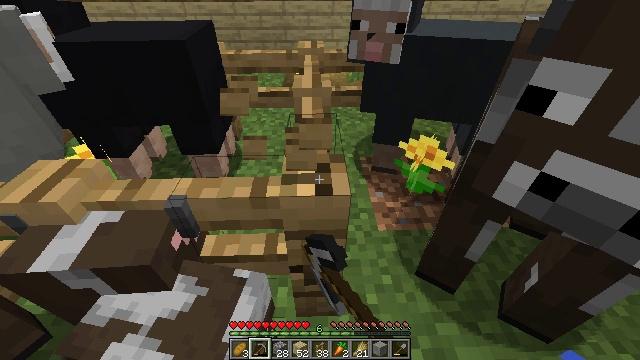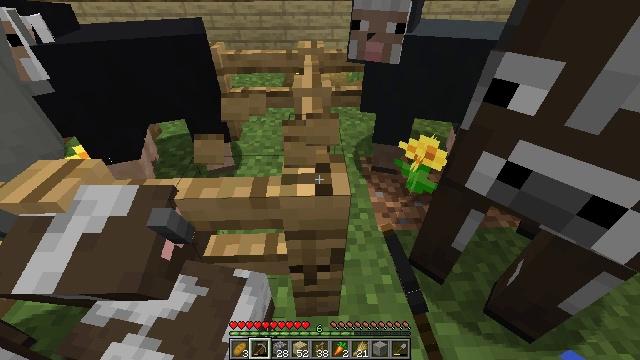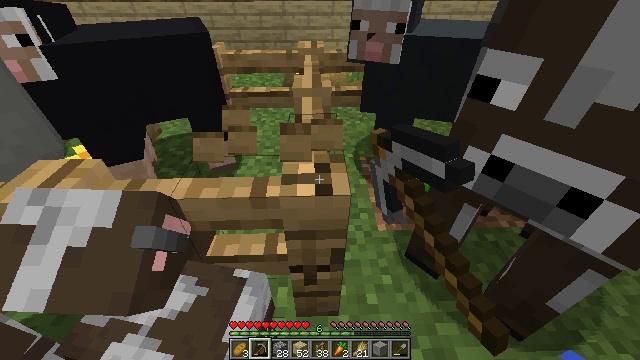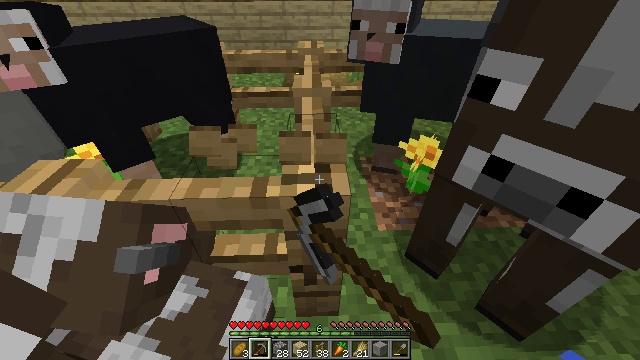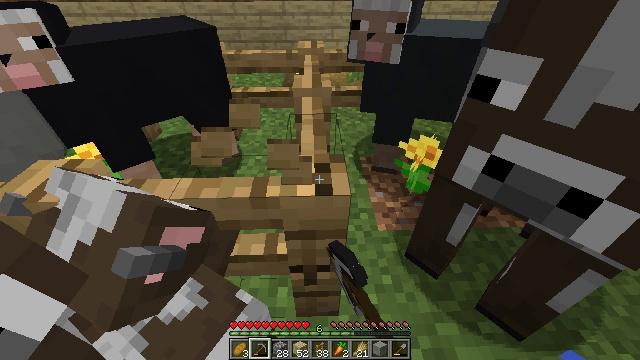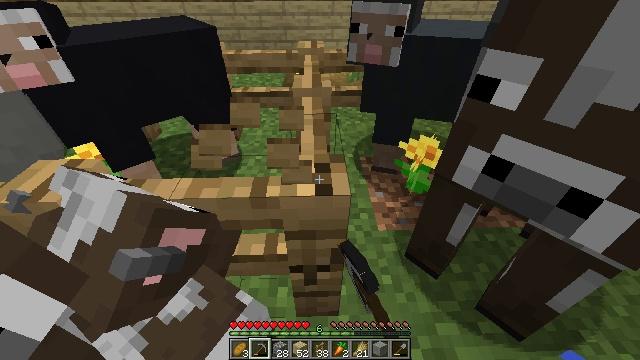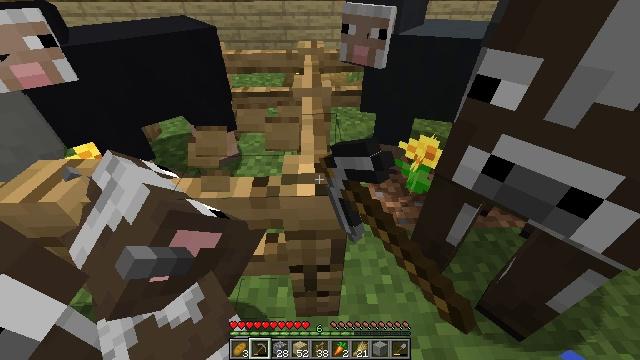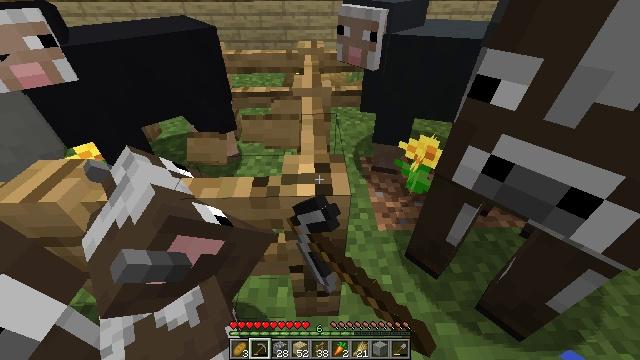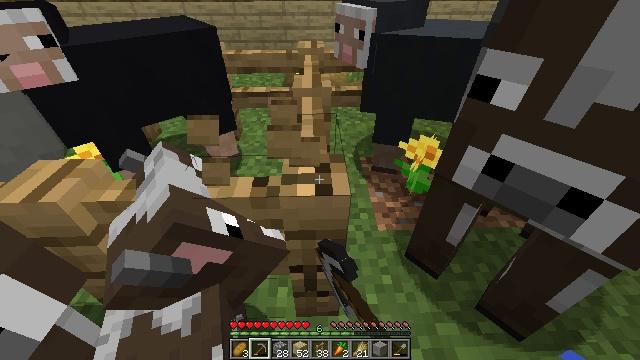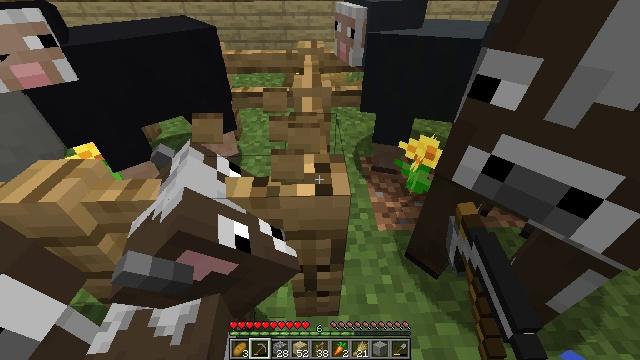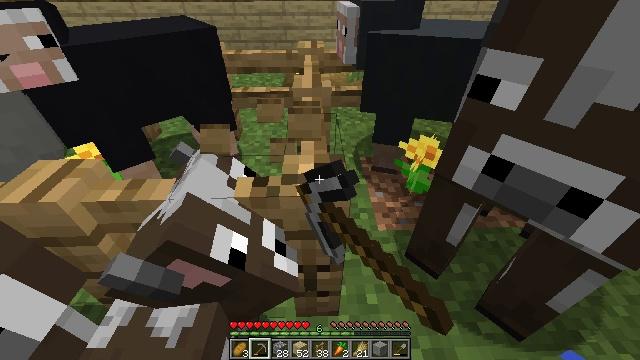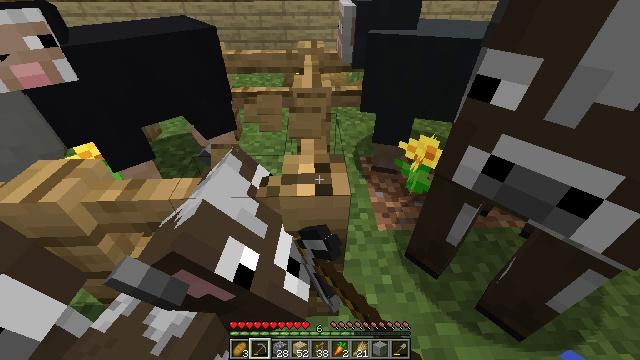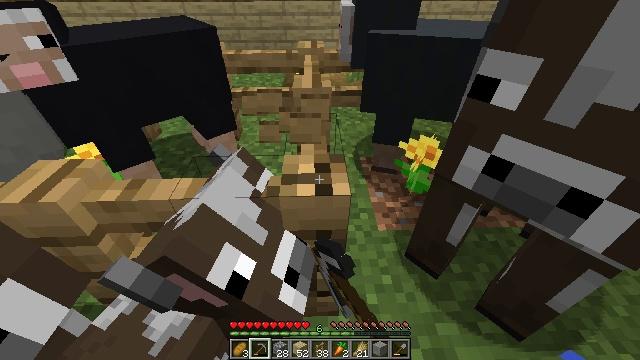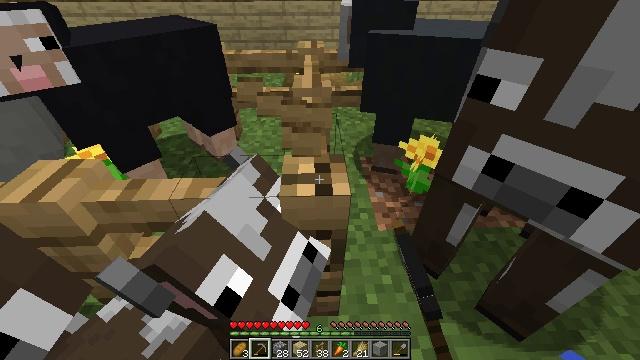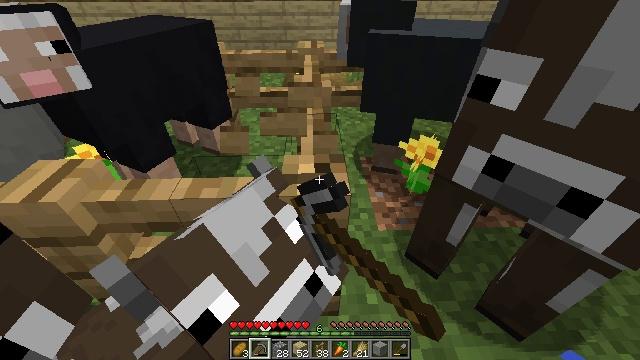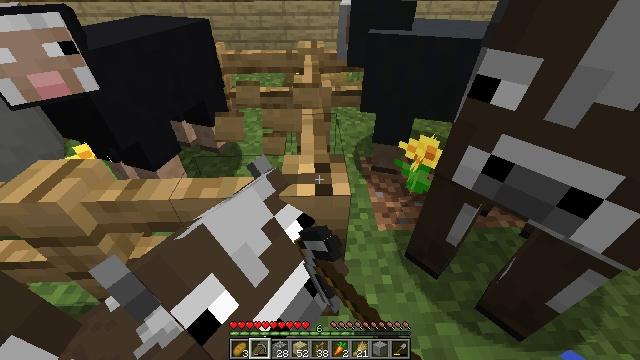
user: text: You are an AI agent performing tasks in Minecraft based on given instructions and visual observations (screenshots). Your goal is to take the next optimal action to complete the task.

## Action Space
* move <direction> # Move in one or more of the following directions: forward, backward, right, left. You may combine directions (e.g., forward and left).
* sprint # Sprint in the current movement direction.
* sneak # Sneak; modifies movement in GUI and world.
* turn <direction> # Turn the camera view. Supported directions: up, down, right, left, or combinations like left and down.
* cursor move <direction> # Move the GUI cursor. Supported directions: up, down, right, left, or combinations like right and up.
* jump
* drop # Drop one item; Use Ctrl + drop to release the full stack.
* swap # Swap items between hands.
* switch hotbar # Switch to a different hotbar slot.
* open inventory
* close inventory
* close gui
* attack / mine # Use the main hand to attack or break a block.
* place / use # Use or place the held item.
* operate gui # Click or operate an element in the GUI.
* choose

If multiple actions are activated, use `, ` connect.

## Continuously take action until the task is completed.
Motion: motion action
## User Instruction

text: Attack the oak fence to collect it.
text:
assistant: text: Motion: attack / mine
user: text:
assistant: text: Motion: attack / mine
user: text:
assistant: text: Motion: attack / mine
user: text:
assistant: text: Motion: attack / mine
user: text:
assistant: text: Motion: attack / mine
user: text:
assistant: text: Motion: attack / mine
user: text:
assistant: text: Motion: attack / mine
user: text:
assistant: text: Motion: attack / mine
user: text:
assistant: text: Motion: attack / mine
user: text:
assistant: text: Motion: attack / mine
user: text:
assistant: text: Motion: attack / mine
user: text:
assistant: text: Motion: attack / mine
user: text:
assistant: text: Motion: attack / mine
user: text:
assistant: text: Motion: attack / mine
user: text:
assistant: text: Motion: attack / mine
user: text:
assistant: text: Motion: attack / mine
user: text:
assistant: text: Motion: attack / mine
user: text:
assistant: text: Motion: attack / mine
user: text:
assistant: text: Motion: attack / mine
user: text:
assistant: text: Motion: attack / mine
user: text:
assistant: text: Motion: attack / mine
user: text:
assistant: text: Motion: attack / mine
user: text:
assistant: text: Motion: attack / mine
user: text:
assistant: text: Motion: attack / mine
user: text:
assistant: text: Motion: attack / mine
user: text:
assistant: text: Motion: attack / mine
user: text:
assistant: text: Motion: attack / mine
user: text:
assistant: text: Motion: attack / mine
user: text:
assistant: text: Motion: attack / mine
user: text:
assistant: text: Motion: attack / mine